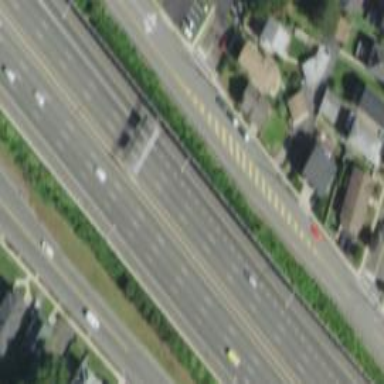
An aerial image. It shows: Urban freeway or expressway.